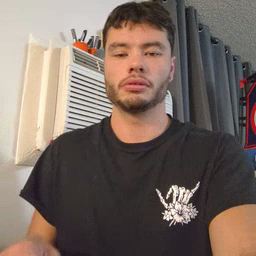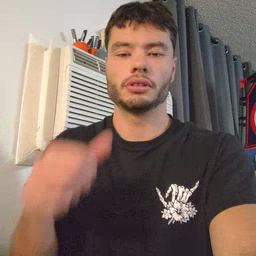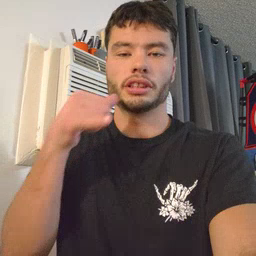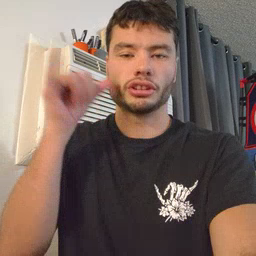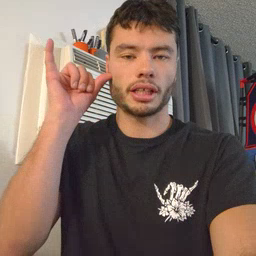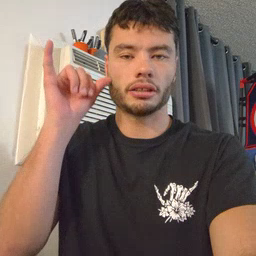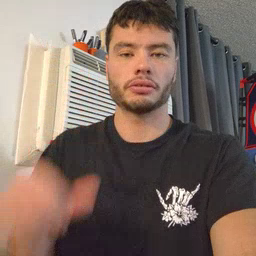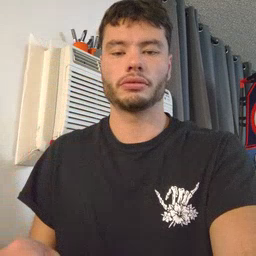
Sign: yesterday